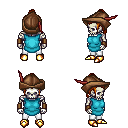
a pixel art fantasy rpg character, male body template, skeleton, teal tunic, white pants, dark blonde long topknot hairstyle, leather cap, leather bracers, gold boots, four views (front, back, left, right), 2x2 character sprite sheet, small pixel art, hard edges, no anti-aliasing